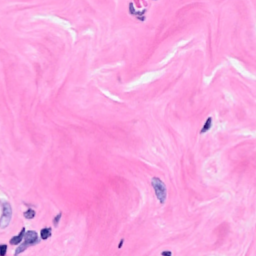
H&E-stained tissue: Breast